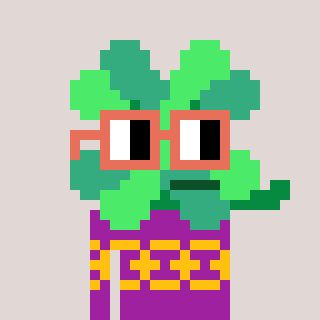
a pixel art character with square orange glasses, a clover-shaped head and a magenta-colored body on a warm background